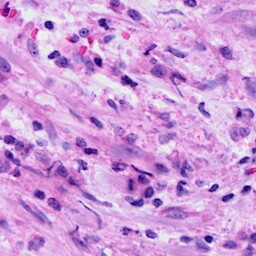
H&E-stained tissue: Breast